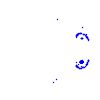
Particle: electron